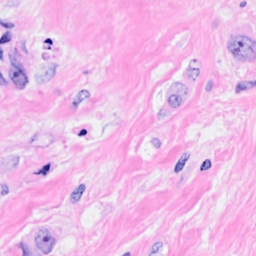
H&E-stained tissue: Breast